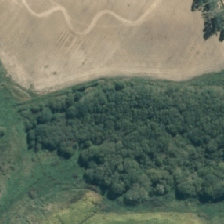
Land cover: deciduous_hardwood